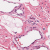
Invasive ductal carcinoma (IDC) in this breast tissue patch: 0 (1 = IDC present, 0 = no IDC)